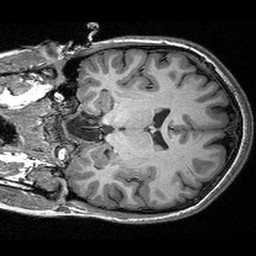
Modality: T1w
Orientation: coronal
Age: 23
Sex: female
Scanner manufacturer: siemens
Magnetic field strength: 3 T
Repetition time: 2.53 s
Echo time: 0.00309 s